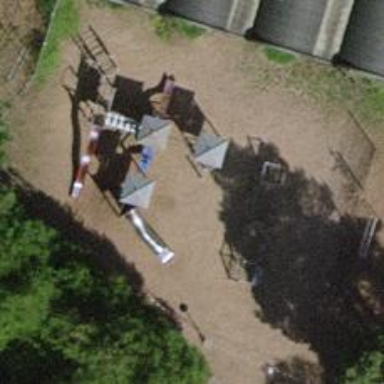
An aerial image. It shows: Playground area for leisure activities on the land.